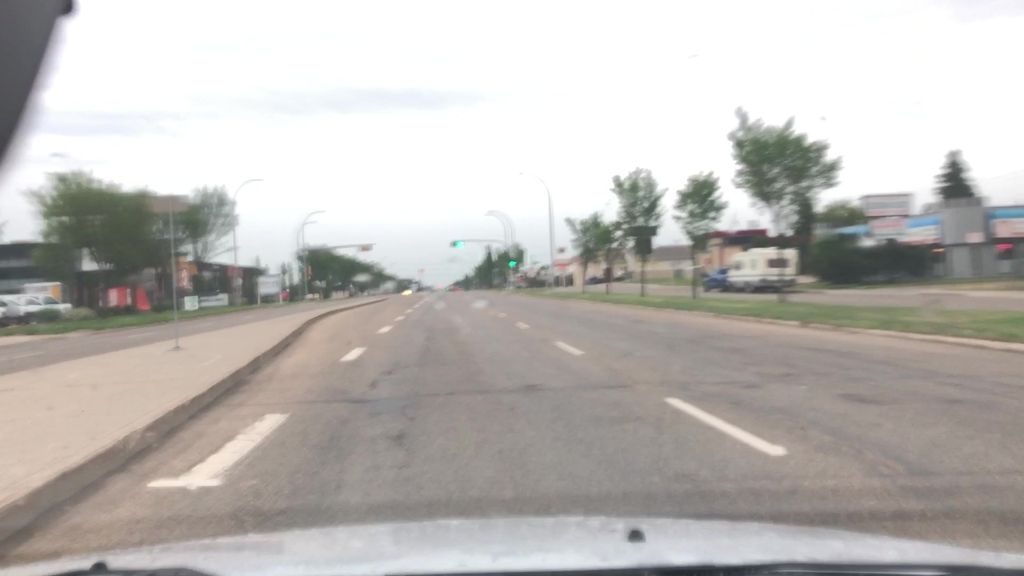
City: edmonton